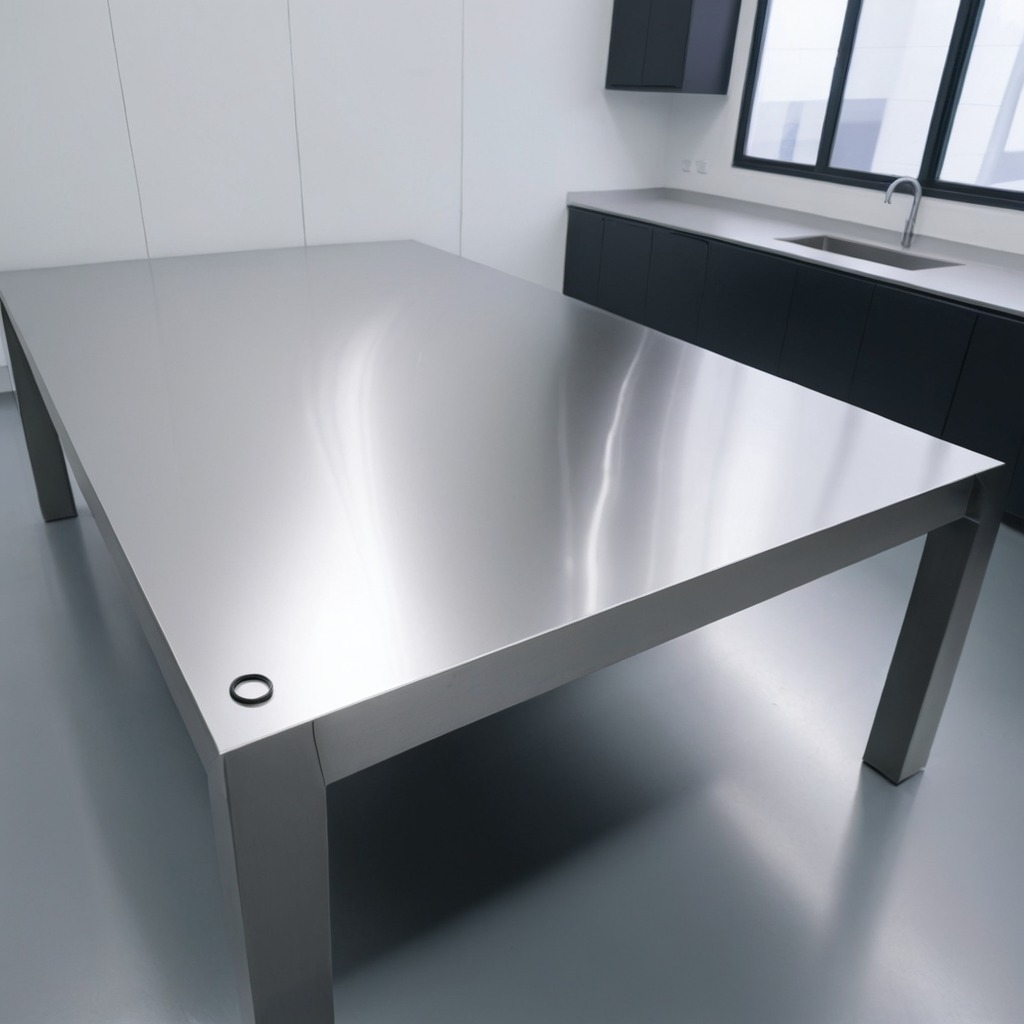
A rubber O-ring is lying on the stainless steel table in a high-end prototyping lab.